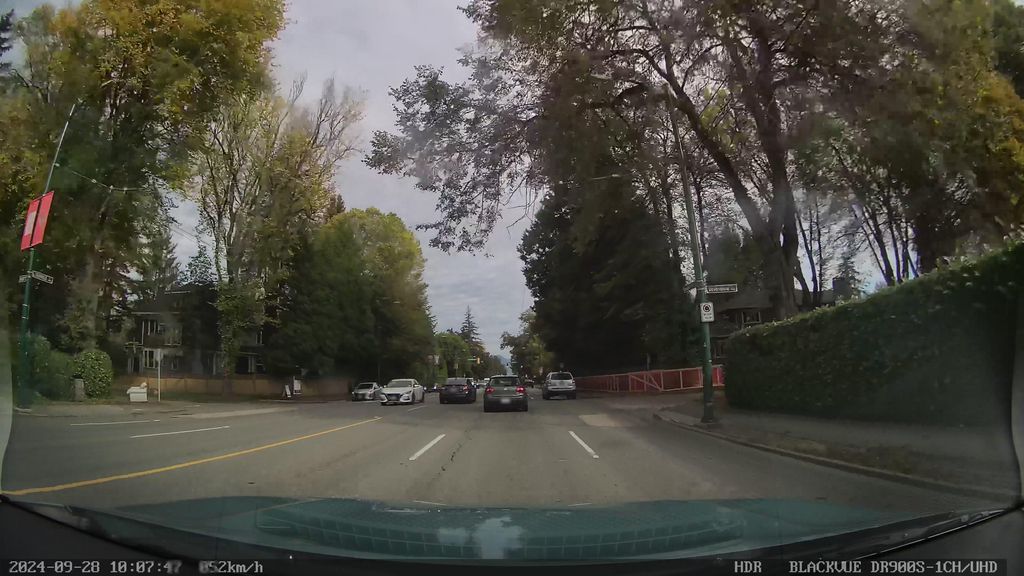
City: vancouver